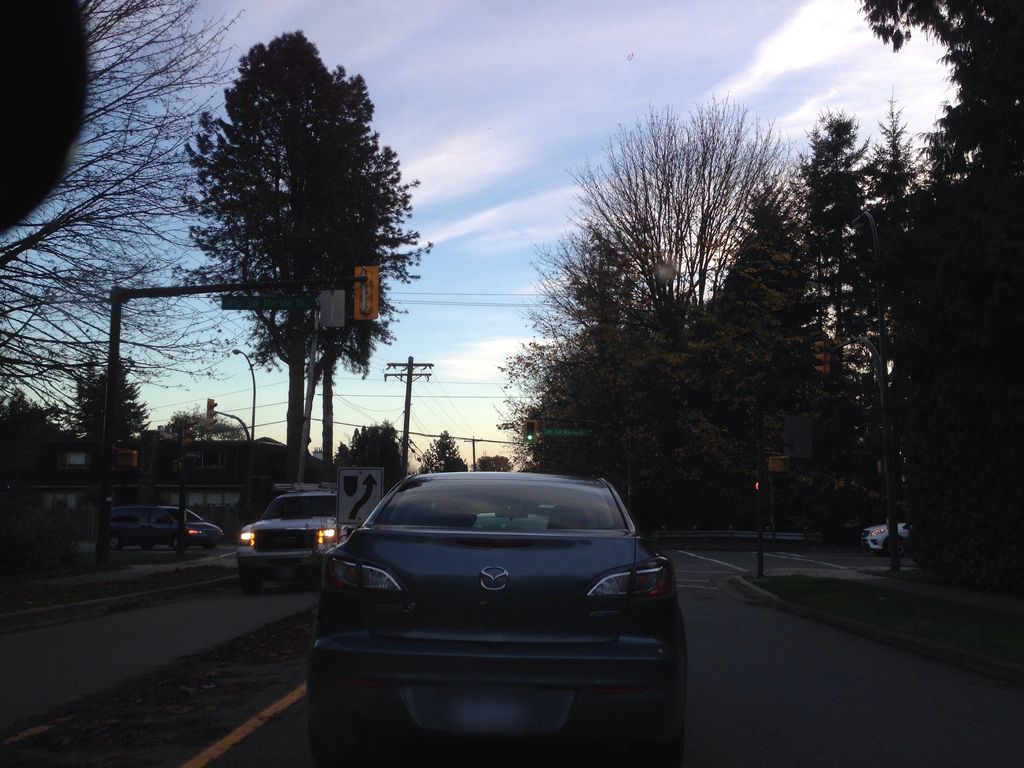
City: vancouver